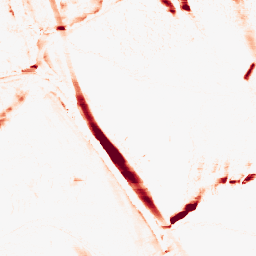
Category: morphological
Decomposition family: morphological_ellipse
Decomposition parameters: operation: opening
width: 5
height: 20
Upsampling method: quadratic
Upsampling parameters: scale: 2
Upsampling scale: 2